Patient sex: F
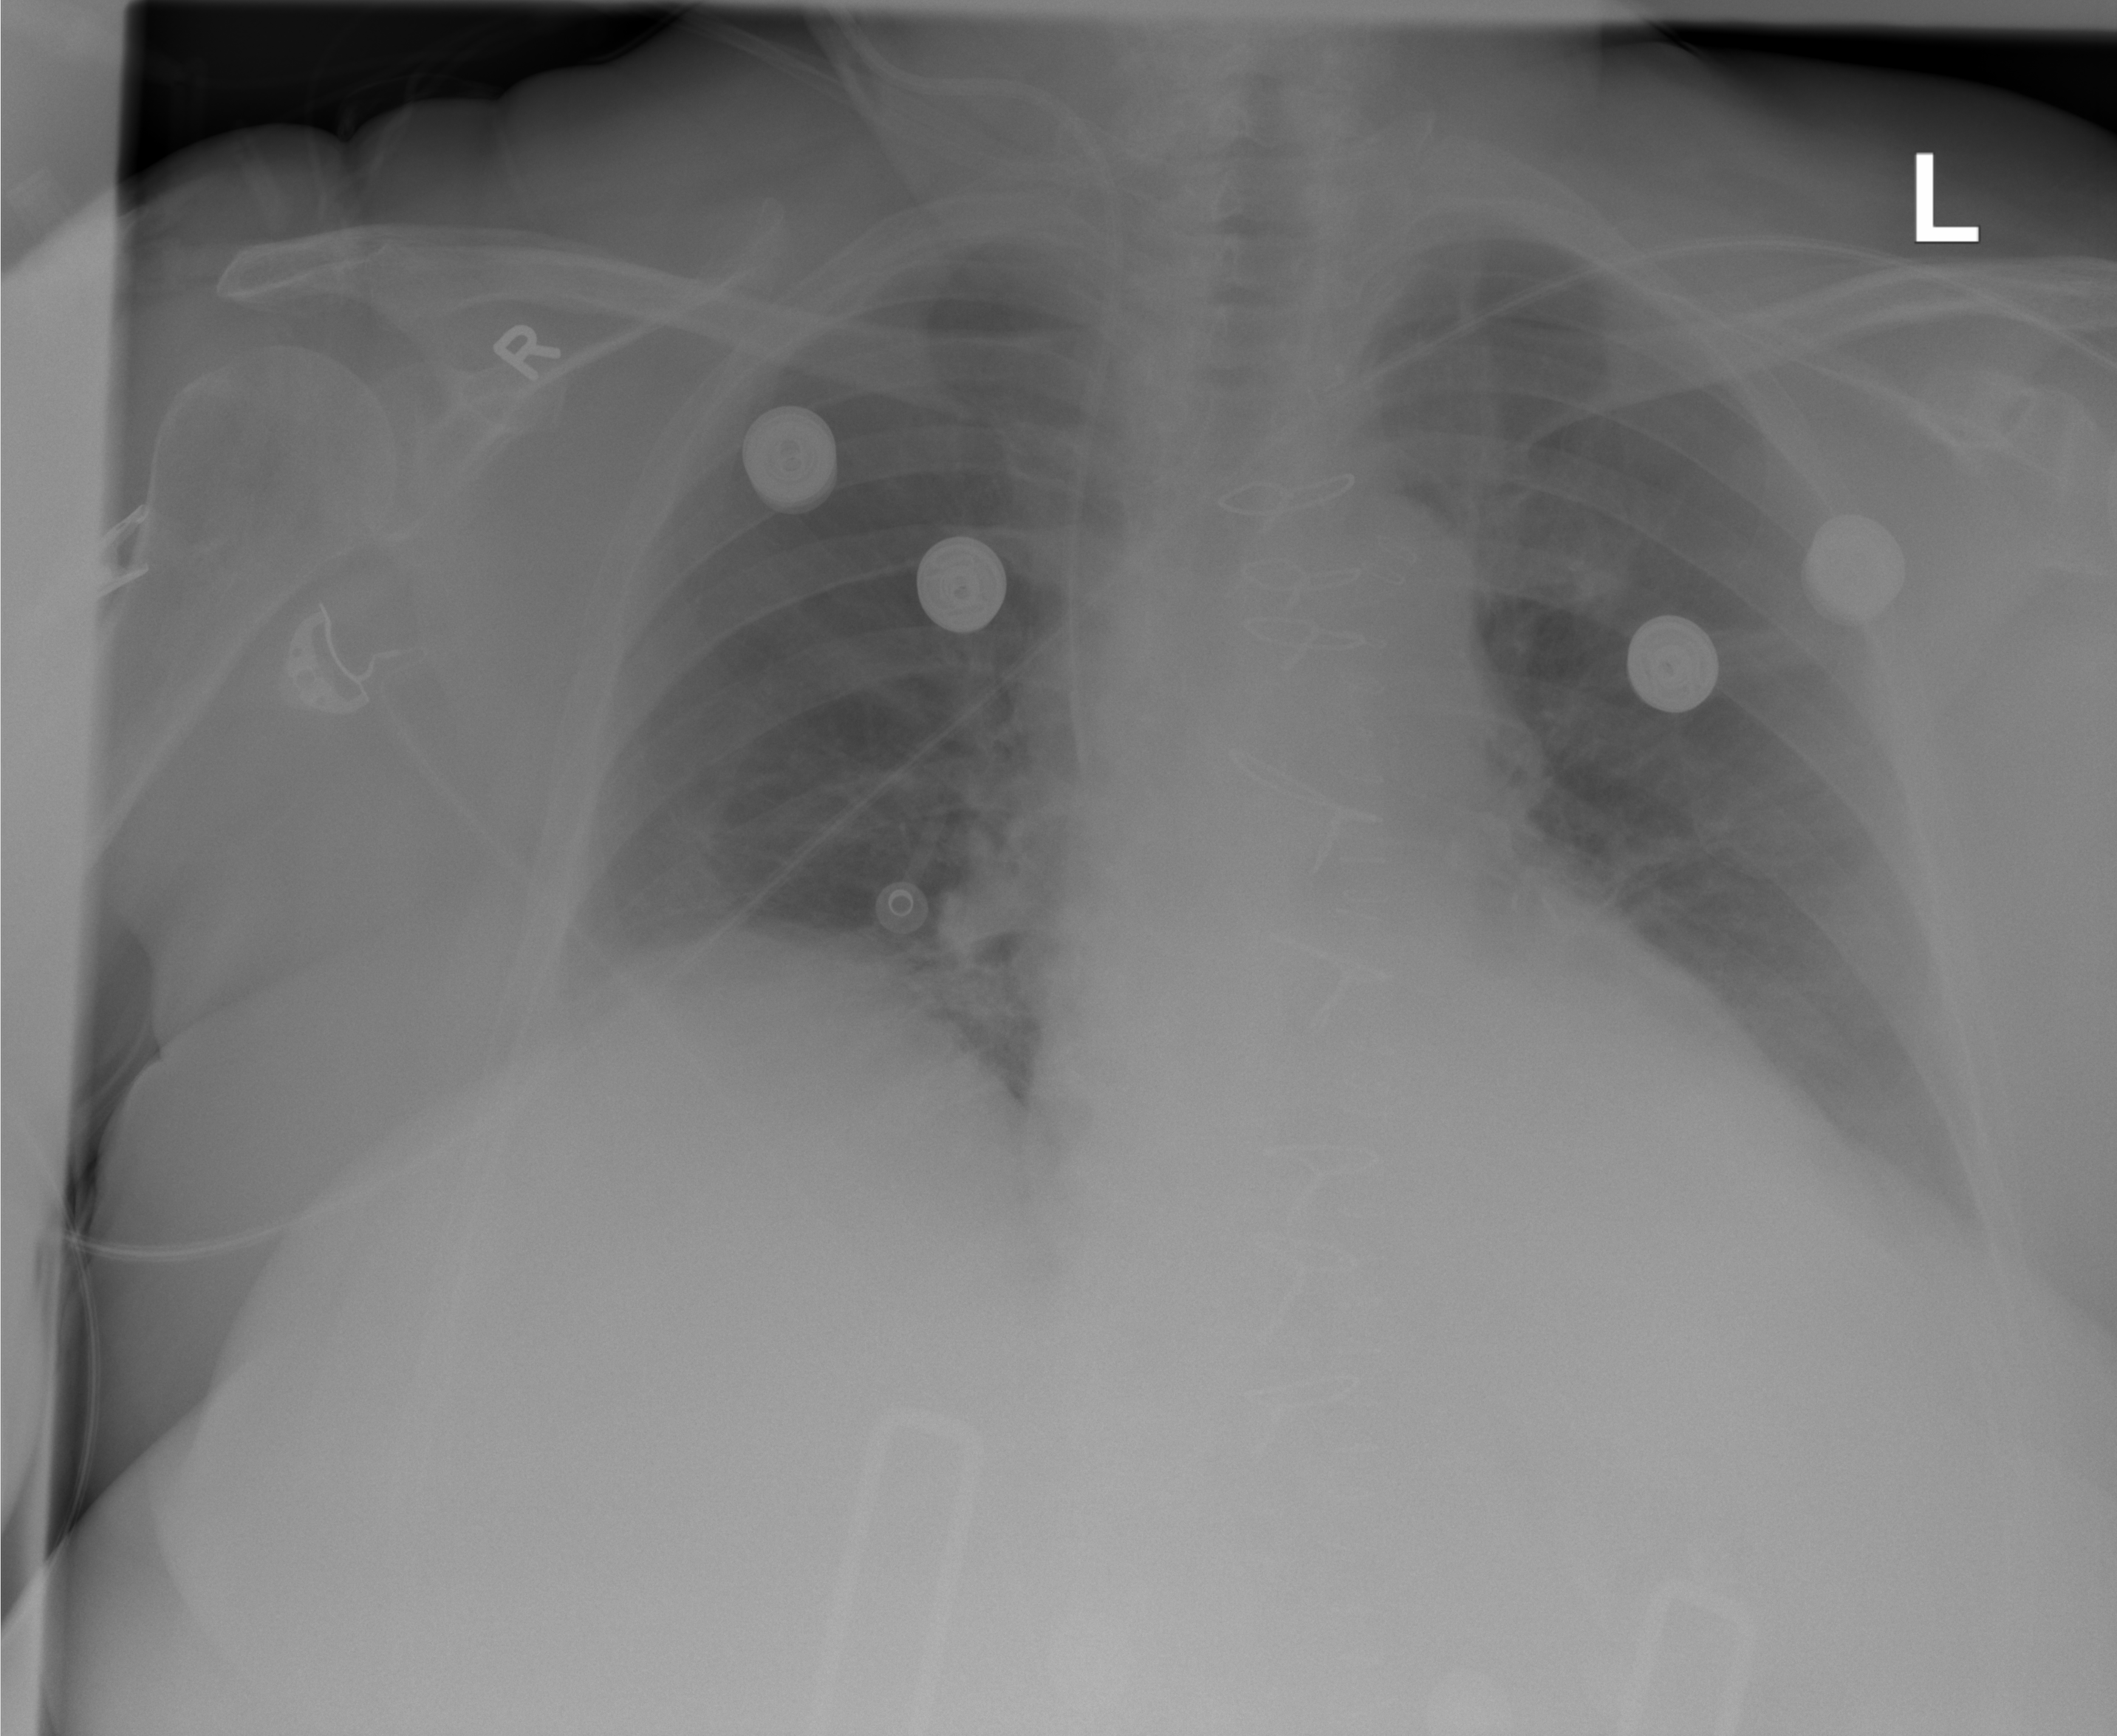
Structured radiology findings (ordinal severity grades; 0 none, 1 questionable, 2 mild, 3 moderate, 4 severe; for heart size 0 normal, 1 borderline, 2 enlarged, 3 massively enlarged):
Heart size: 0
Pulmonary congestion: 2
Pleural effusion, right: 0
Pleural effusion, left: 1
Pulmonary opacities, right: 0
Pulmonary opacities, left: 0
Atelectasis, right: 2
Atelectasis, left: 2